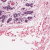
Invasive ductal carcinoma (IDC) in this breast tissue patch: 0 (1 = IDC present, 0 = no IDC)